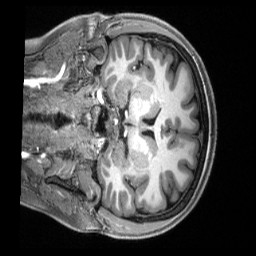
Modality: T1w
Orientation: coronal
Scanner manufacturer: siemens
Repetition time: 2.5 s
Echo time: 0.00231 s